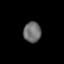
Tissue: lung
Cell type: Epithelial cells
Senescence score: 0.2322
Nuclear area (px): 356
Mean DAPI intensity: 109.548